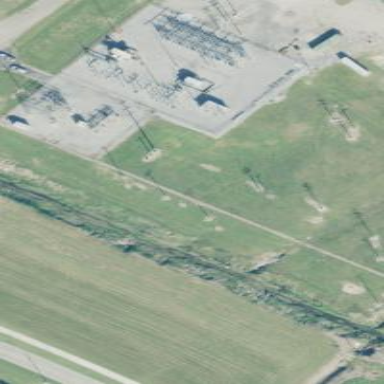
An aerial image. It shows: Distribution level power substation enclosed by fence.